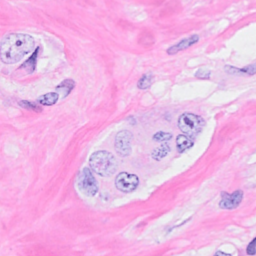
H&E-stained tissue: Breast